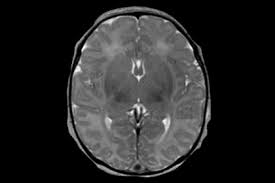
Label: notumor